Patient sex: M
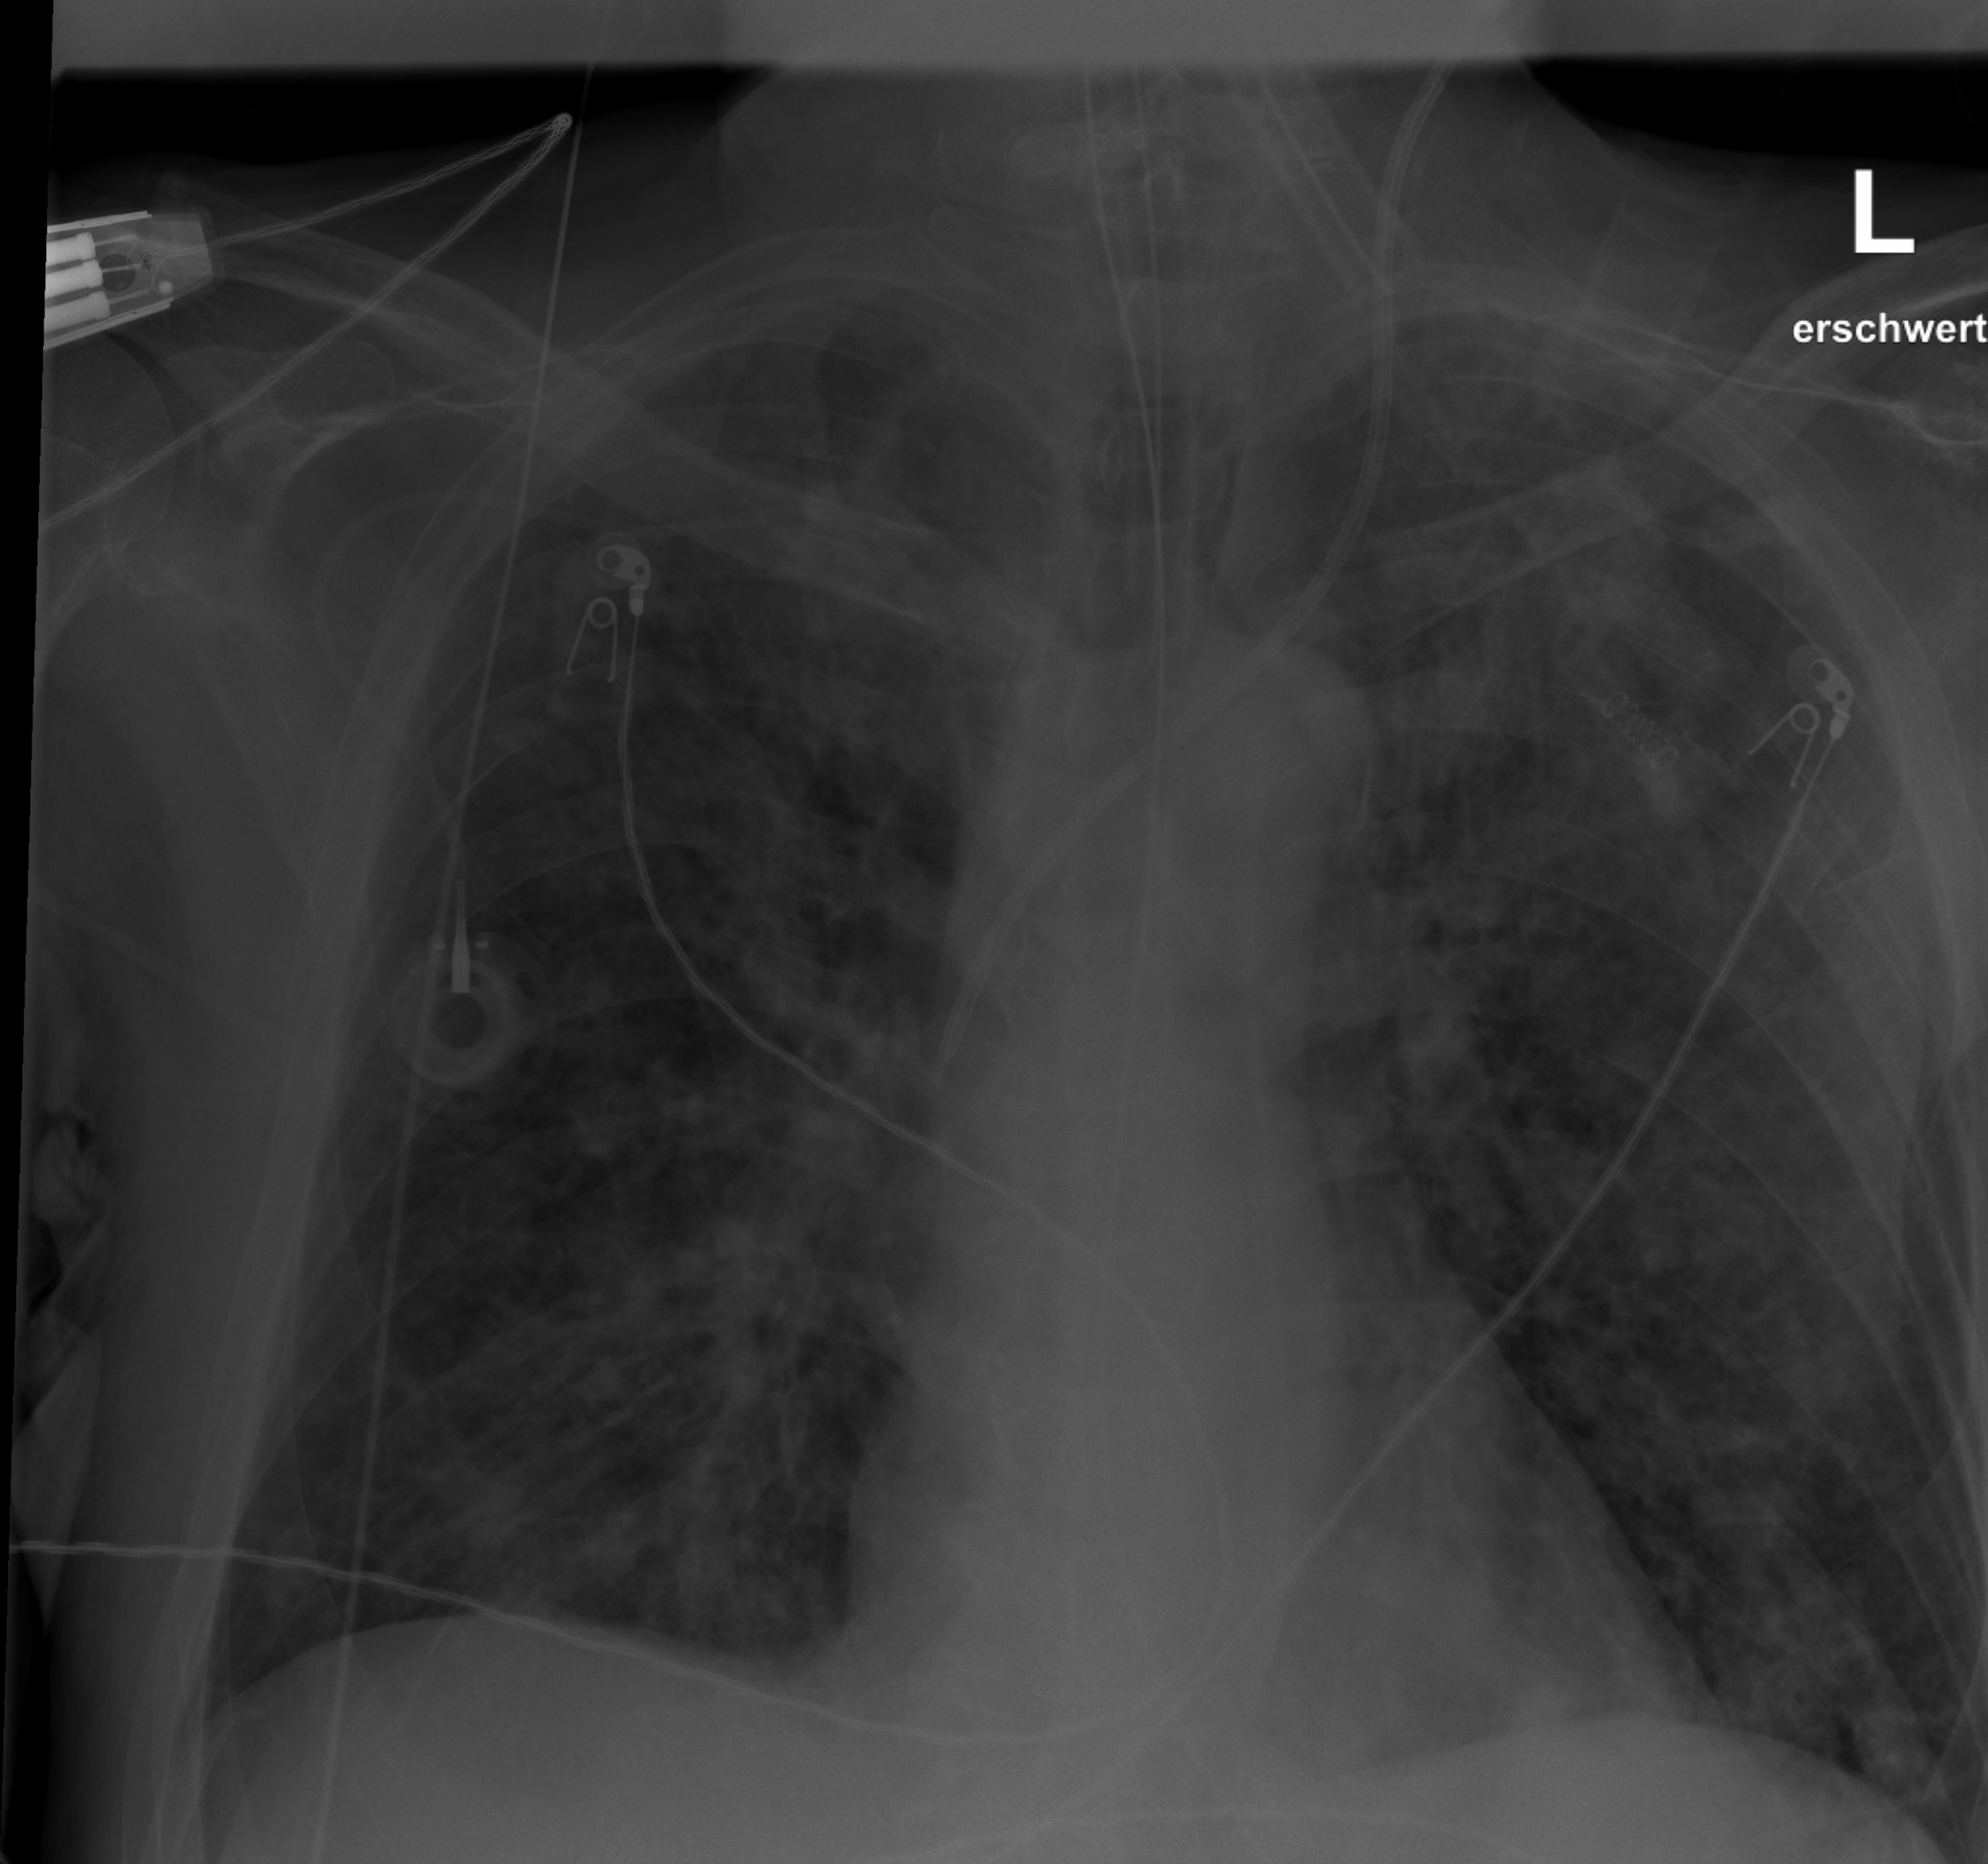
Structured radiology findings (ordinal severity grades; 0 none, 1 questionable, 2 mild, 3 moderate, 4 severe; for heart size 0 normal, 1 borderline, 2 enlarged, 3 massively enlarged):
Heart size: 0
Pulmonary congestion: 0
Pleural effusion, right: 0
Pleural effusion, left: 0
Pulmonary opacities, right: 3
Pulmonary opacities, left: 3
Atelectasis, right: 2
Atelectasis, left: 2